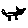
Label: cat